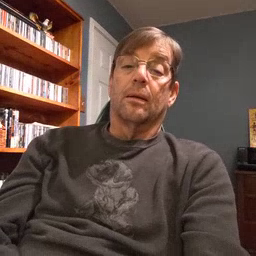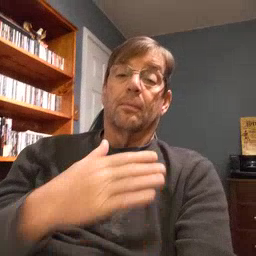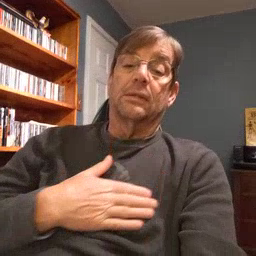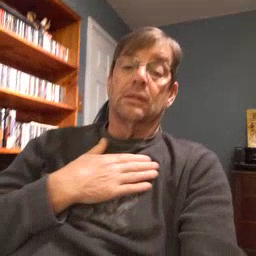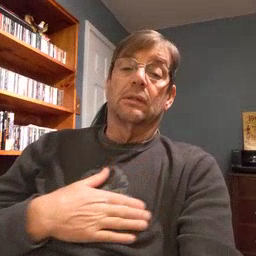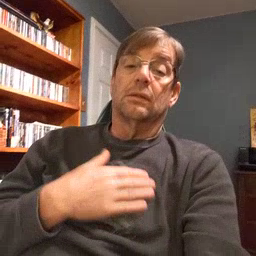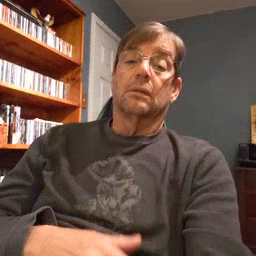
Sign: please